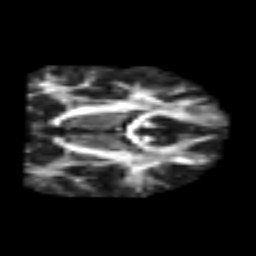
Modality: FA
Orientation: coronal
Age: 25
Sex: male
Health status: healthy